Field crop: maize
Growth stage: 2
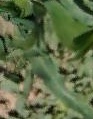
Species: maize